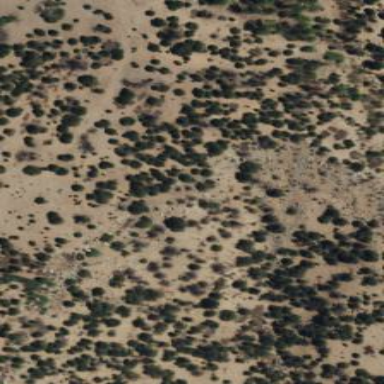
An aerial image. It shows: Patch of scrub vegetation.